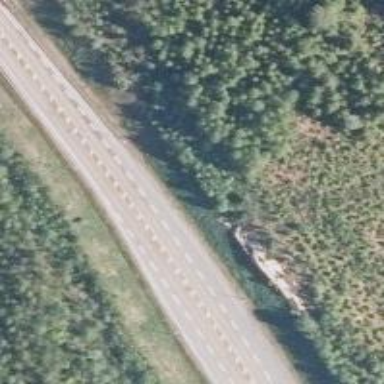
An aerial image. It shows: Asphalt road classified as trunk highway.